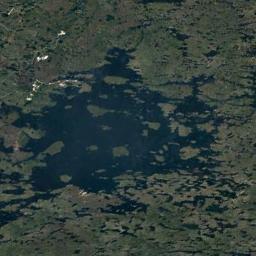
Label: wetland